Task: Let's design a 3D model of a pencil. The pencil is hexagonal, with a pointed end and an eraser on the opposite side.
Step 151:
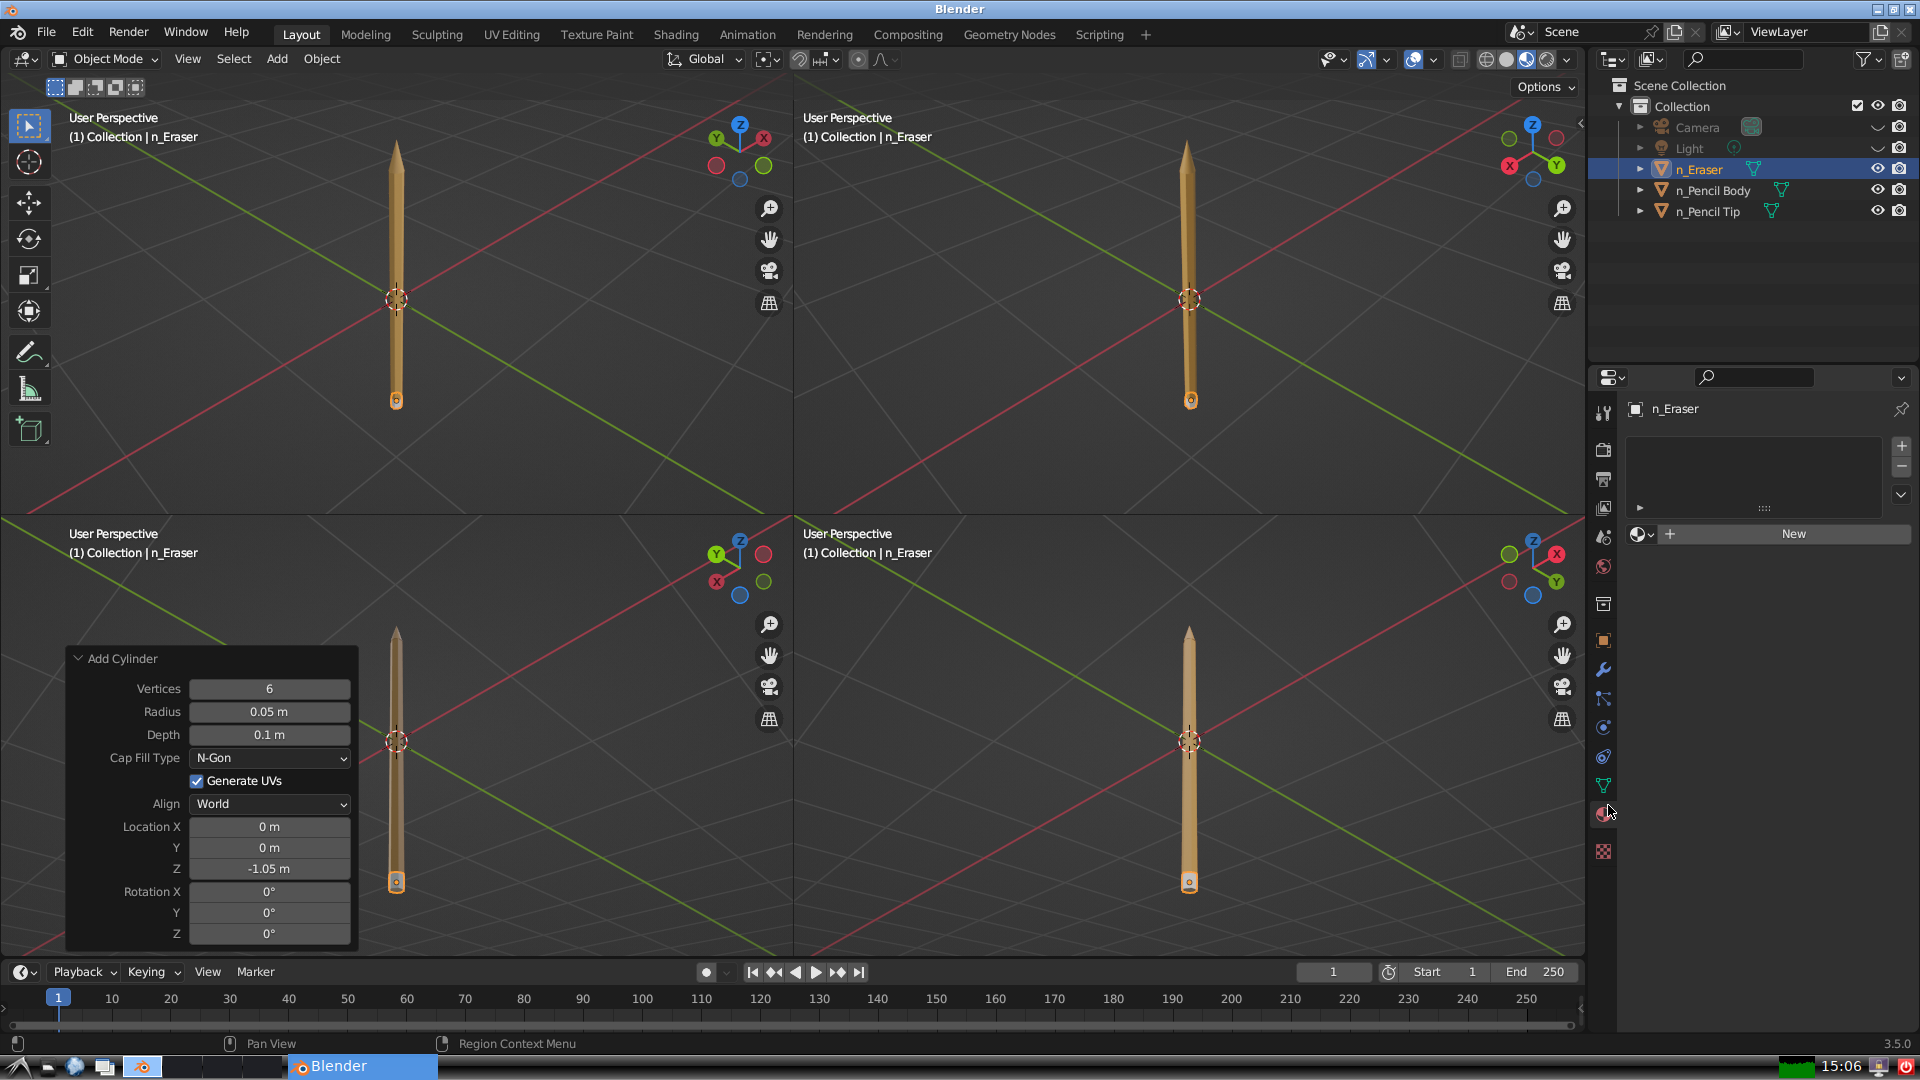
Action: {"mouse_move": [1795, 523]}